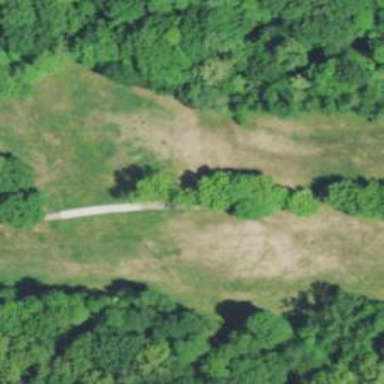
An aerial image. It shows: Service road used as golf cart path.